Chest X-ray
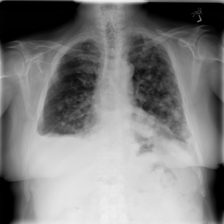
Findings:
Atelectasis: negative
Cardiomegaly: negative
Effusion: positive
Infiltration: negative
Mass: positive
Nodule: positive
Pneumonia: negative
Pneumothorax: negative
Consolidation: negative
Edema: negative
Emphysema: negative
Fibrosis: negative
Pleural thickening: negative
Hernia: negative